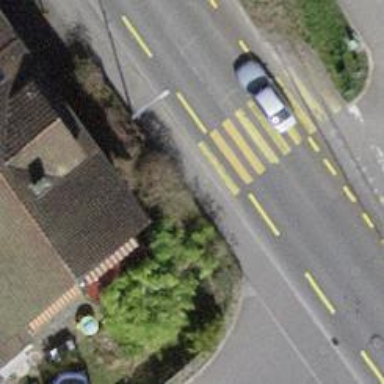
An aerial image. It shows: Uncontrolled zebra crossing.